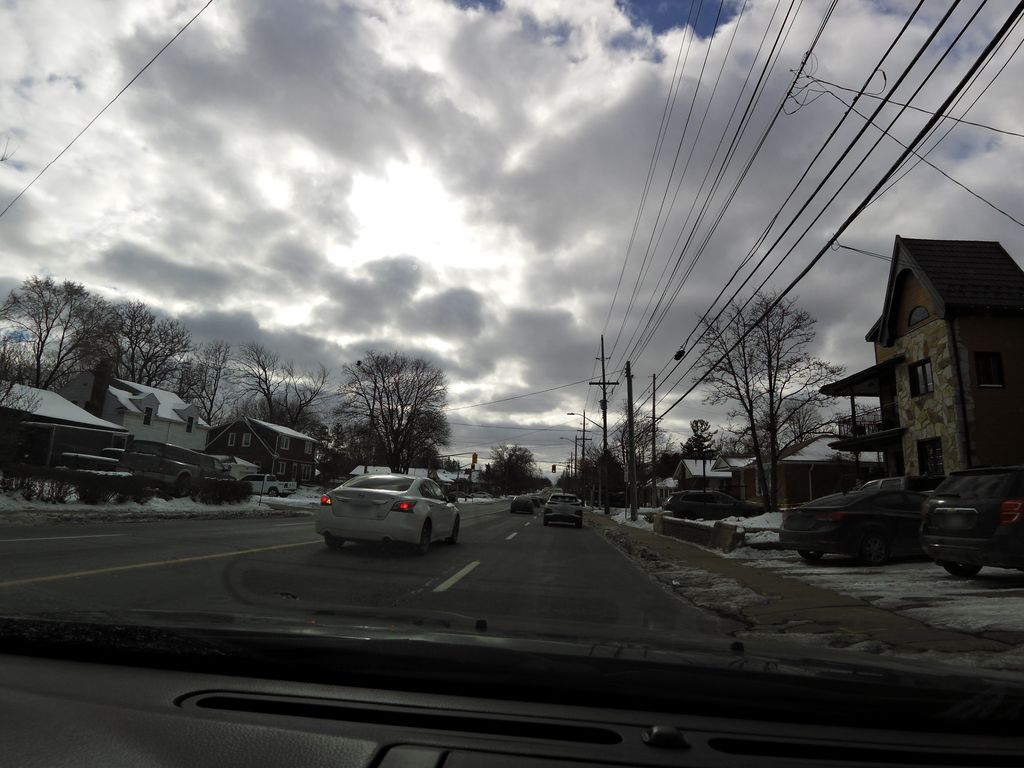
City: hamilton